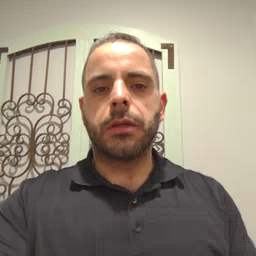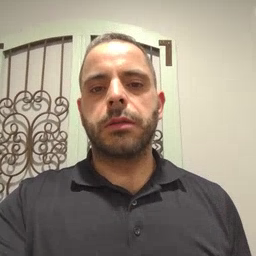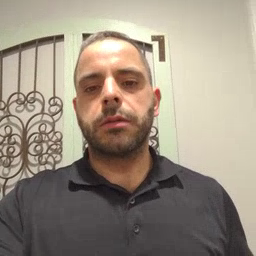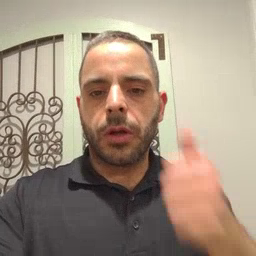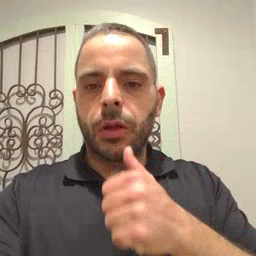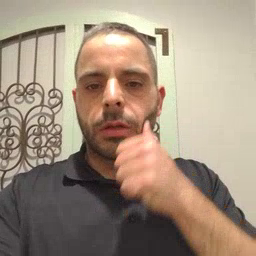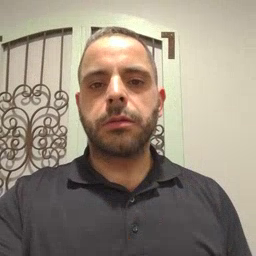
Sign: girl